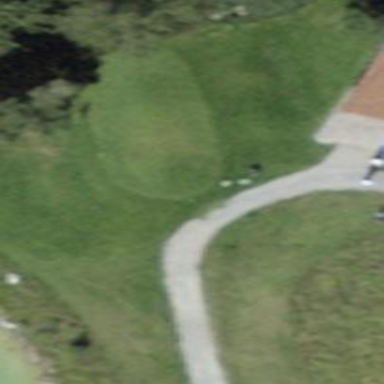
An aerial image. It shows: Grass area designated as golf tee.